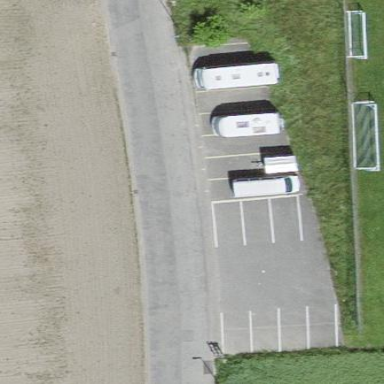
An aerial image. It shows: Parking area with asphalt surface.